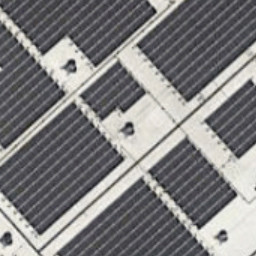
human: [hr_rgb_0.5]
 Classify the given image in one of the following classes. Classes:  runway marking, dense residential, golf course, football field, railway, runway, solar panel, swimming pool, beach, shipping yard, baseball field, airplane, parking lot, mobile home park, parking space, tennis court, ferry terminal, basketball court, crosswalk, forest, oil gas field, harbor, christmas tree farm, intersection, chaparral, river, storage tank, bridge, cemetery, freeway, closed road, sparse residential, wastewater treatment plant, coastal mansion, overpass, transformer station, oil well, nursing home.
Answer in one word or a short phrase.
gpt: solar panel